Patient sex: F
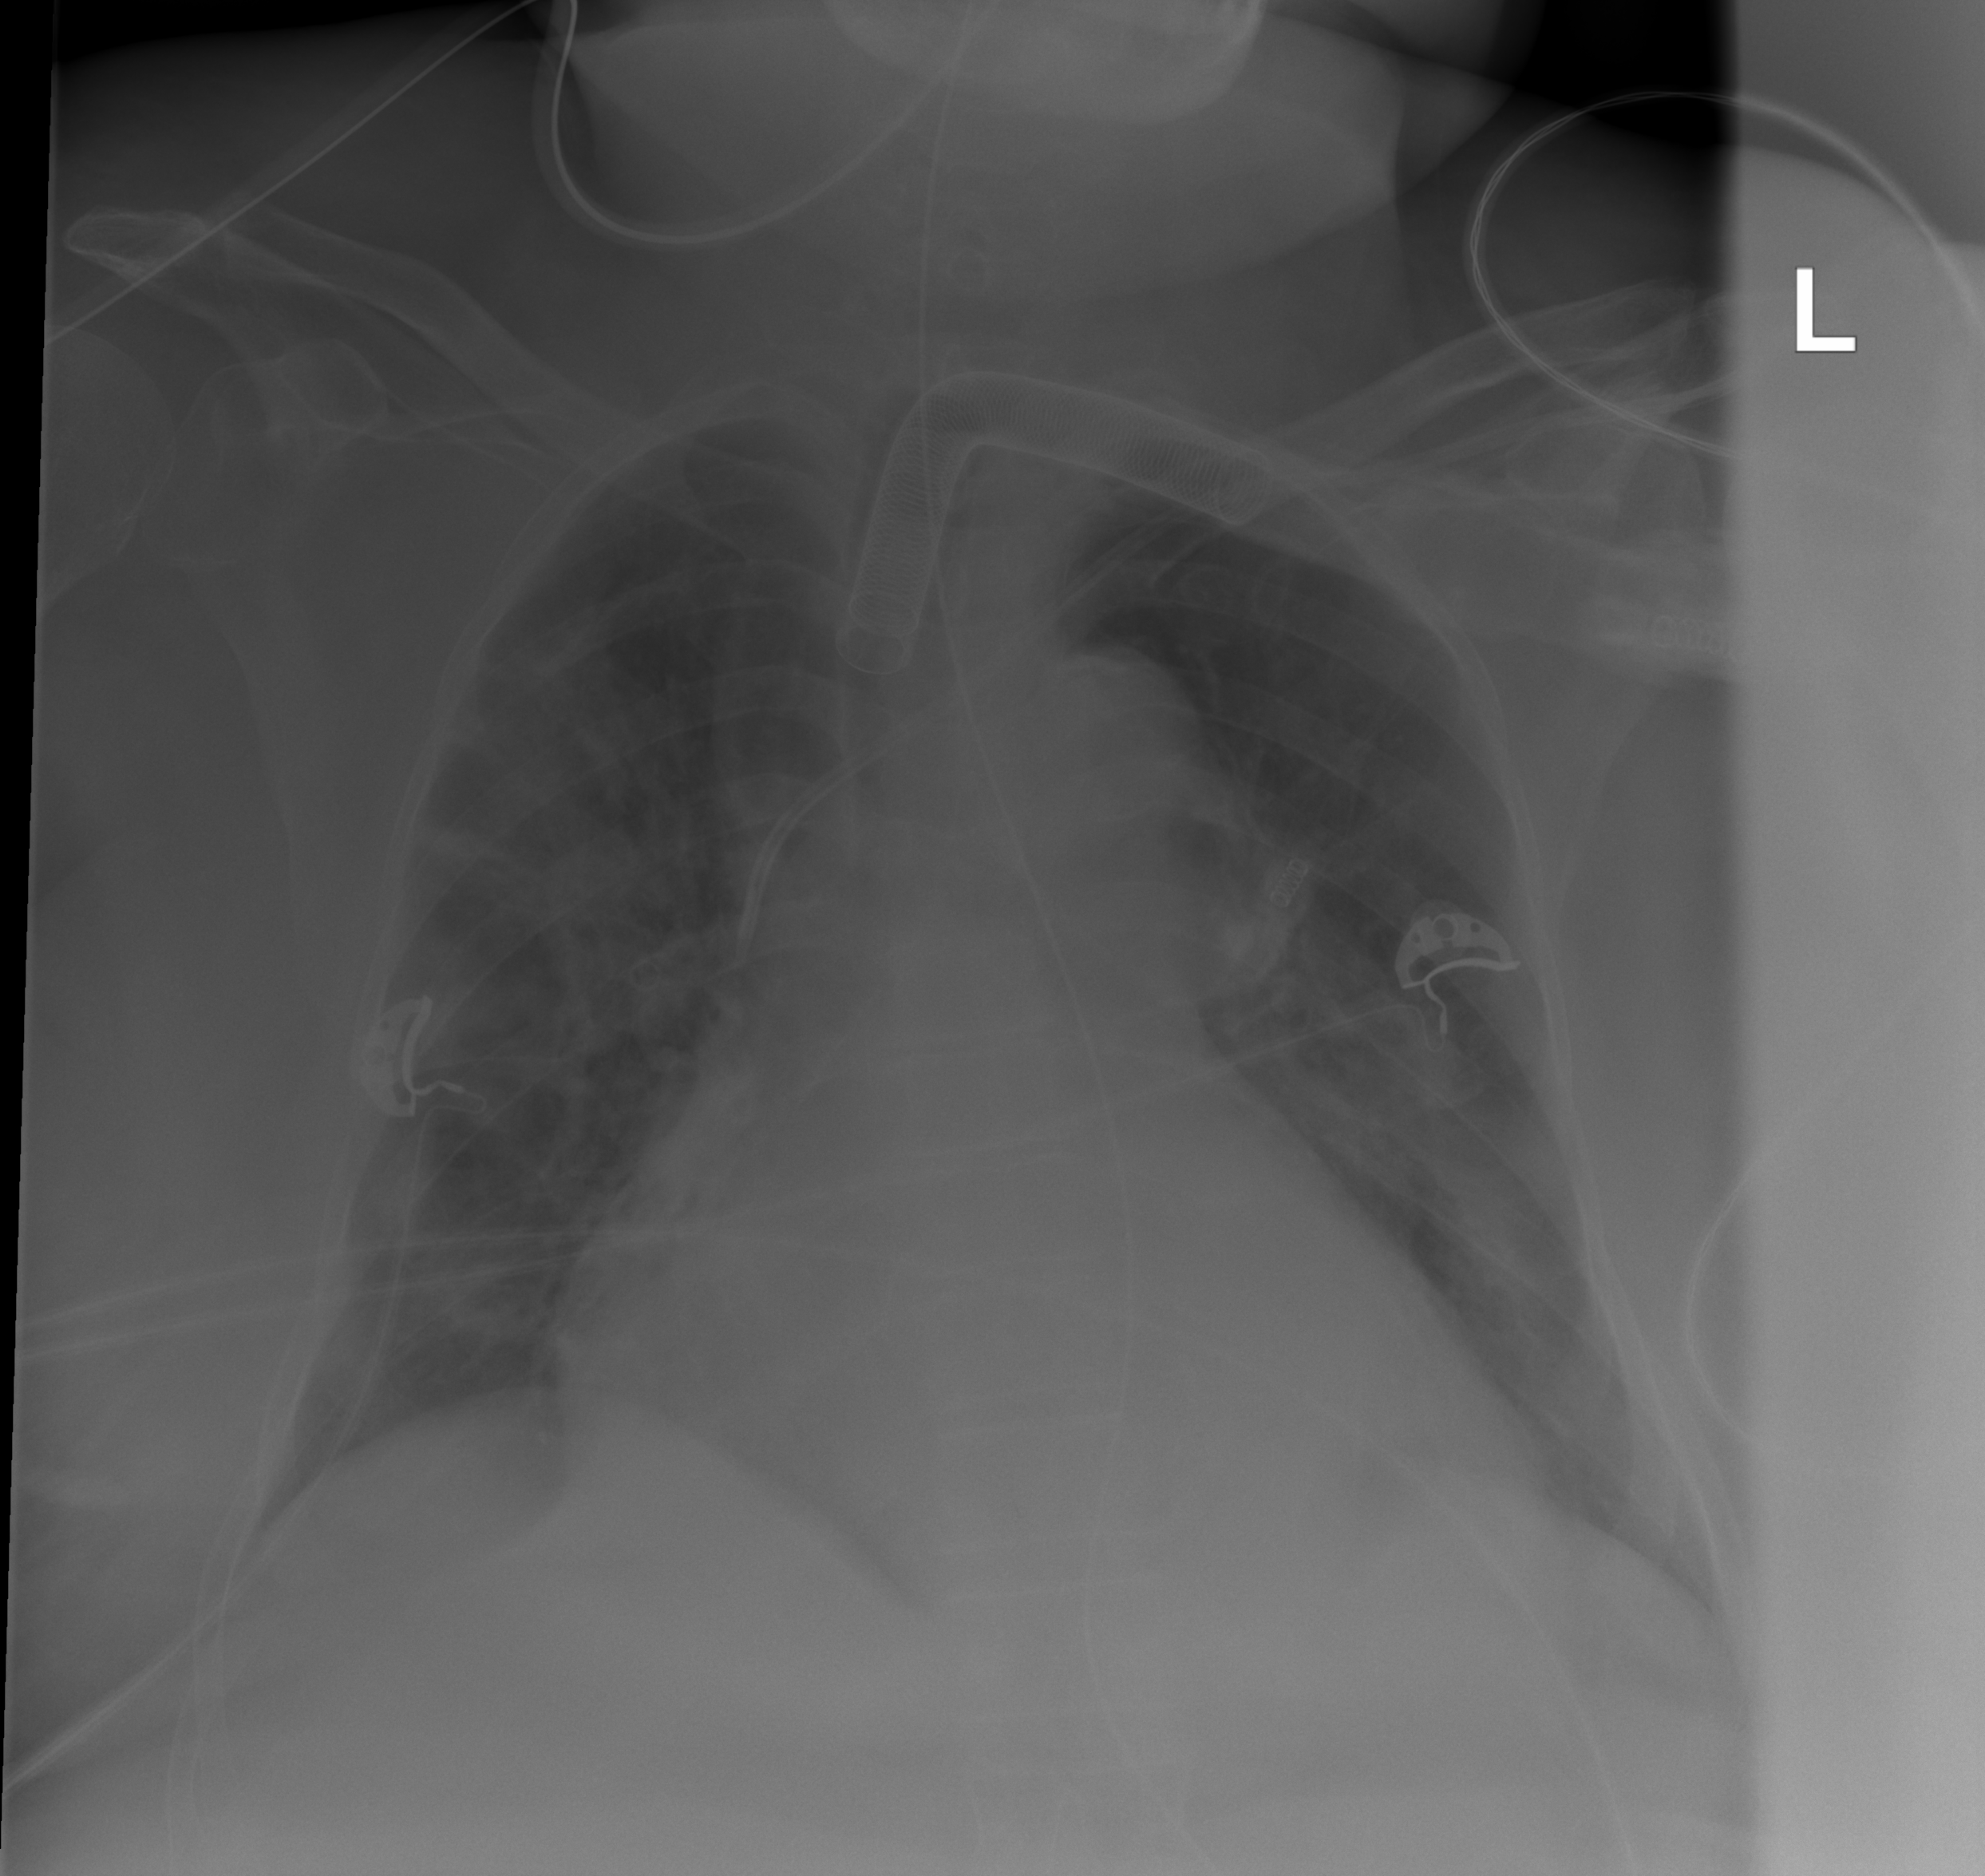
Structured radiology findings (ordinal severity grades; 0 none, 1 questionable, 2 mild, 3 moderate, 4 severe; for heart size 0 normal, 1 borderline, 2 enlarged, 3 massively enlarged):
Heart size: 2
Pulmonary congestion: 2
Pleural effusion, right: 0
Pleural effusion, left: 0
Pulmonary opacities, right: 2
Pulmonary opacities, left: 2
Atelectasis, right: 0
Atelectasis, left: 0